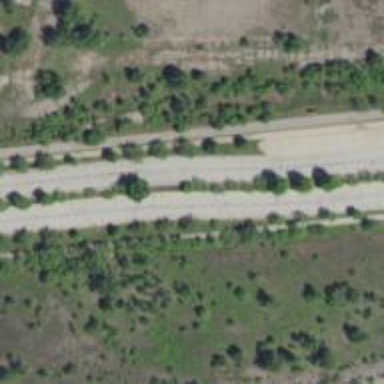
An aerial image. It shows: Secondary road.